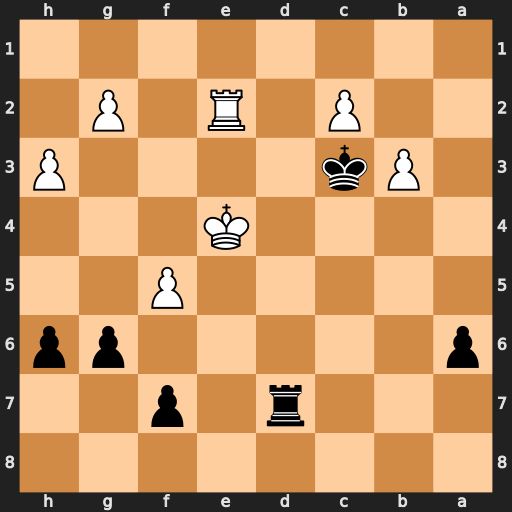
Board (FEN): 8/3r1p2/p5pp/5P2/4K3/1Pk4P/2P1R1P1/8
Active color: b
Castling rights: -
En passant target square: -
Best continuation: Re7+ Kf3 Rxe2 Kxe2 Kxc2